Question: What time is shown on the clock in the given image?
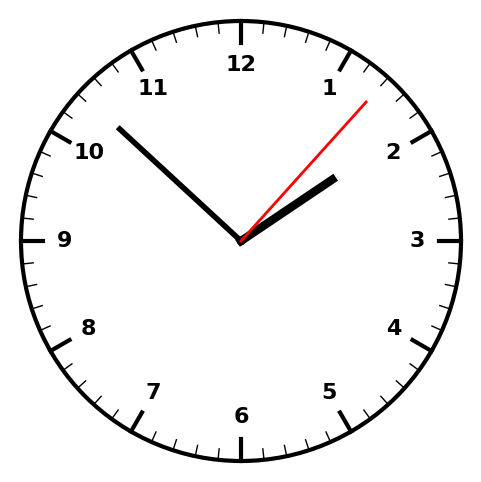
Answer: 01:52:07